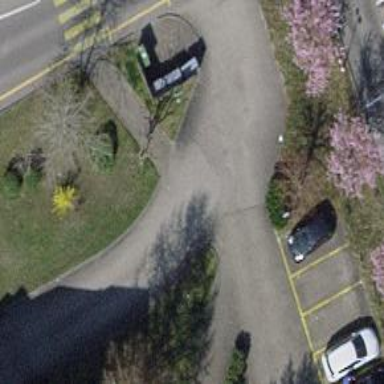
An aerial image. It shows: Asphalt footway.